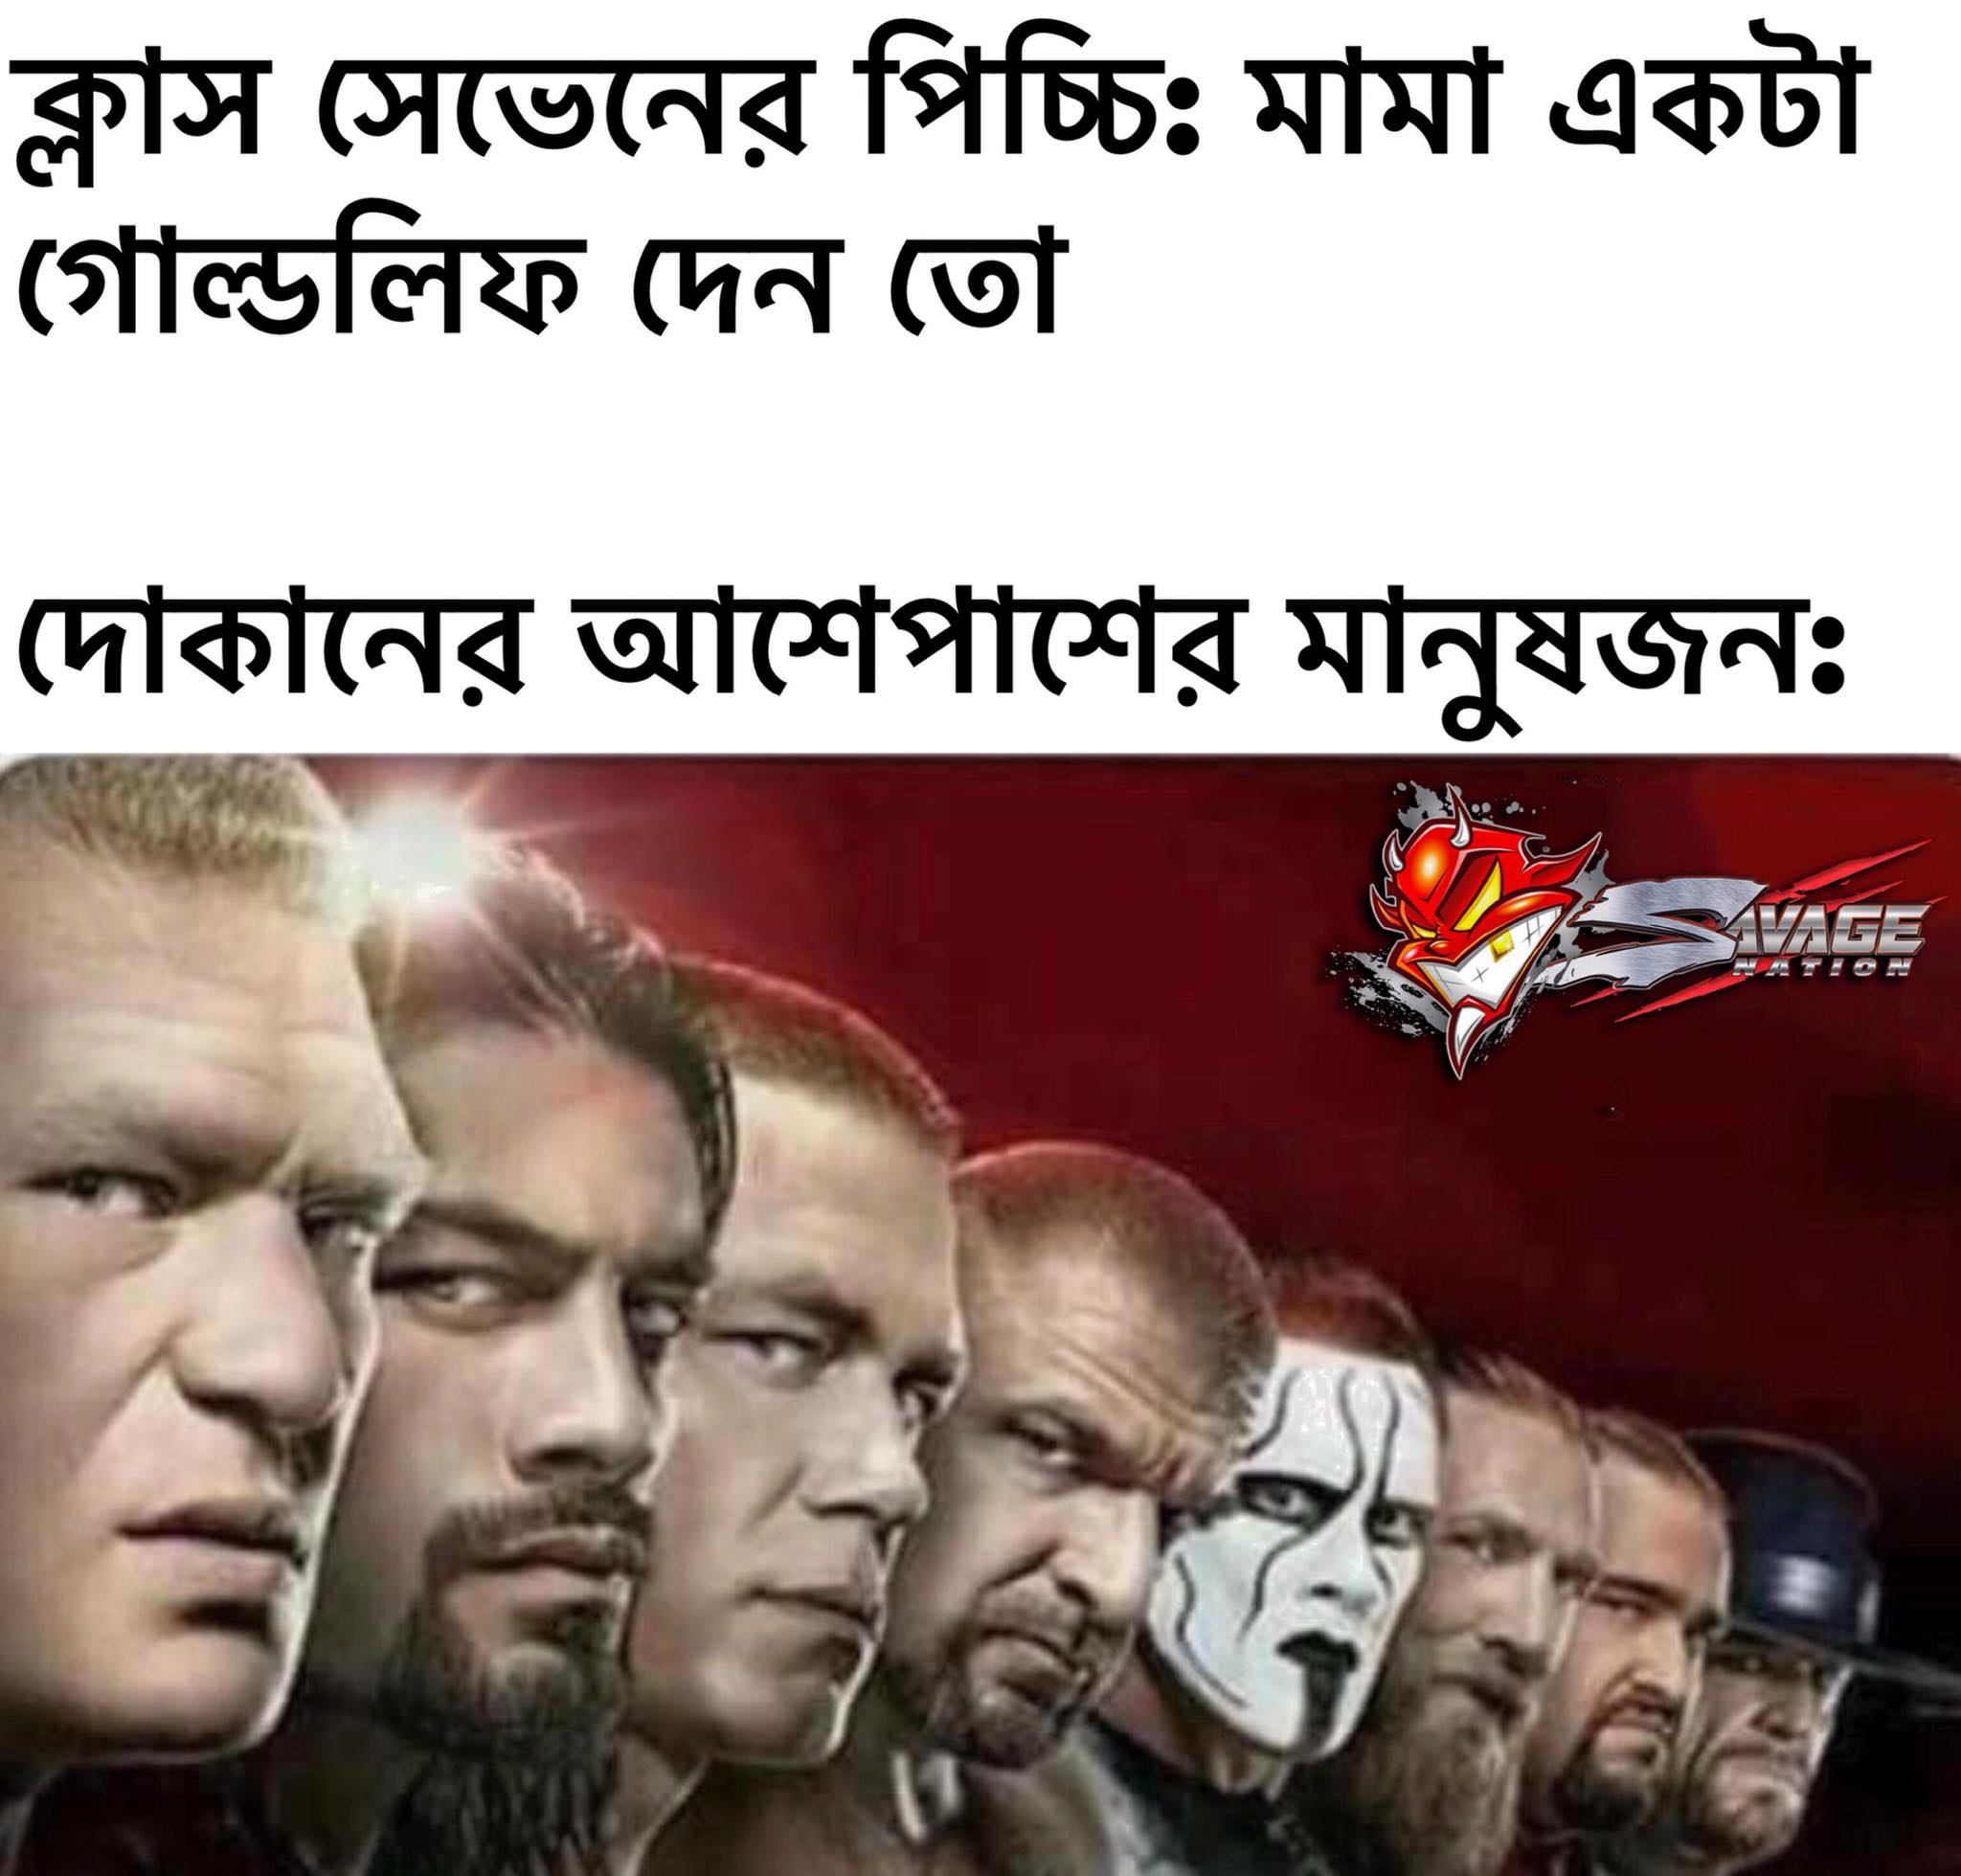
Caption: ক্লাস সেভেনের পিচ্চিঃ মামা একটা গোল্ডলিফ দেন তো    দোকানের আশেপাশের মানুষজনঃ
Label: non-hate